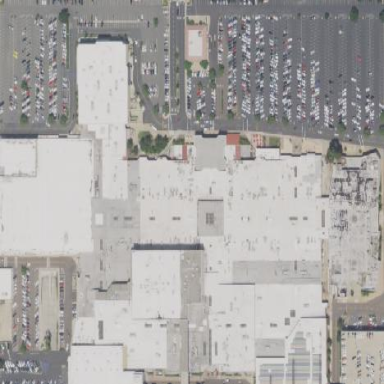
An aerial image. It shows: Mall building.